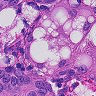
Metastatic tissue present: yes